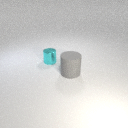
large gray rubber cylinder in front of small cyan metal cylinder